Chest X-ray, AP view. Patient: 66 years old, sex M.
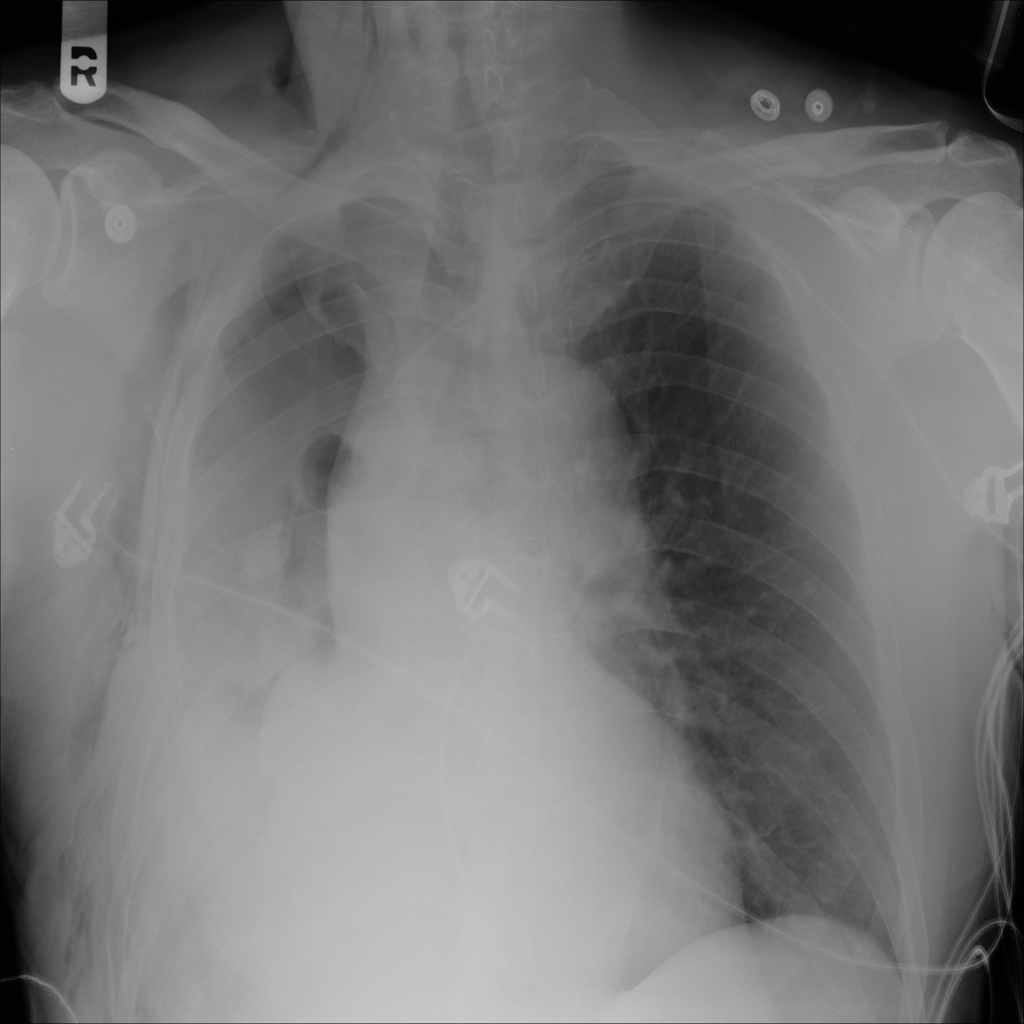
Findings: Emphysema, Mass